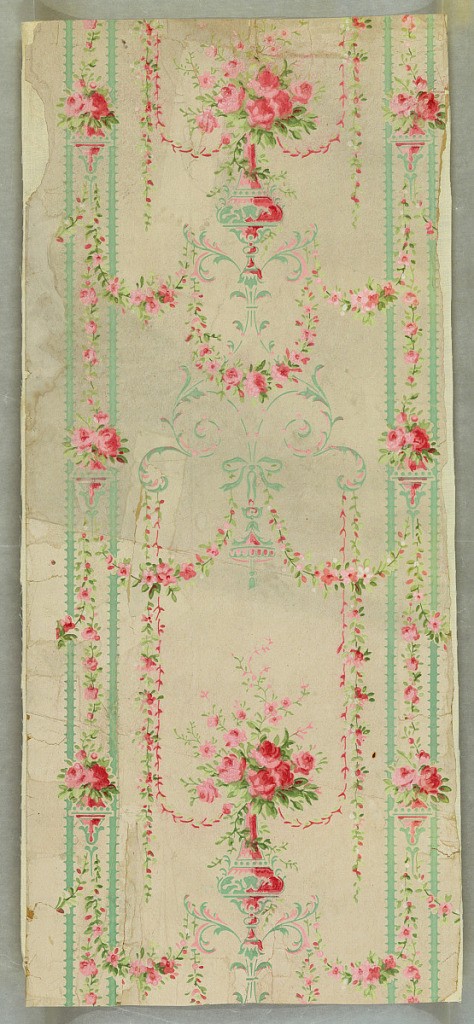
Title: Sidewall
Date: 1890–1900
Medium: Machine-printed
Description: A formal design inspired from the French Louis XVI period in a striped effect. An urn is filled with roses. Dainty clusters of roses are festoonedat bottom of urn and at either side. Also a blue bow knot suspends a blue and pink parasol. Between these motifs are two vertical parallel lines withpicot edges with little urns with roses between them. On reverse side is printed: "Side 2636C, Band 3636 C, Band 3636 CC, Ceil 2637 C".